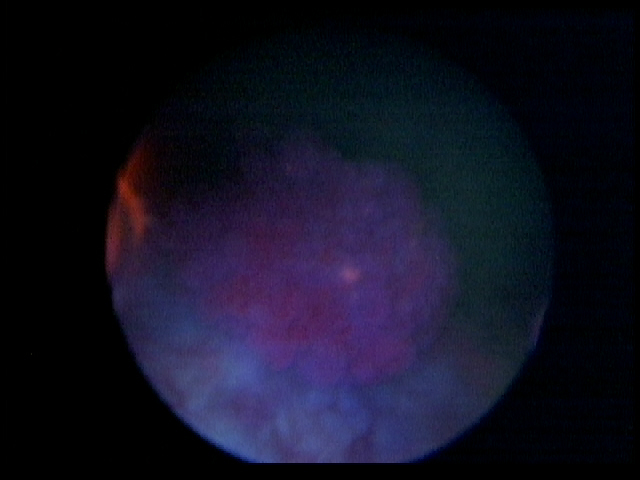
Modality: BLC
Class: Malignant
Subclass: HighGradePapillary
Lesion: L1
Stage: Ta
Morphology: Papillary
Bladder cancer association: Yes